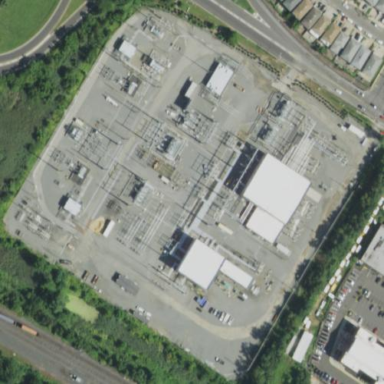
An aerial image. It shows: Substation for power supply.